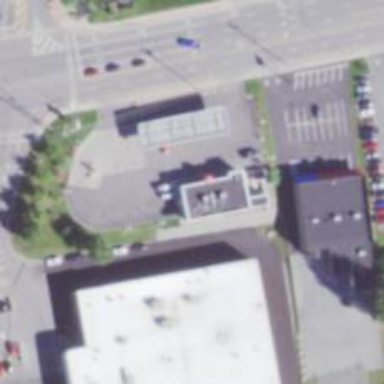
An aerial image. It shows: Convenience shop.